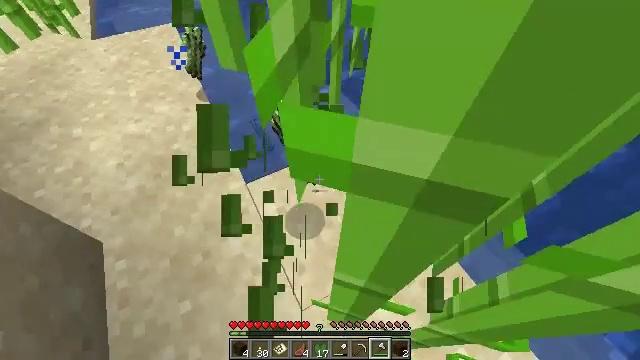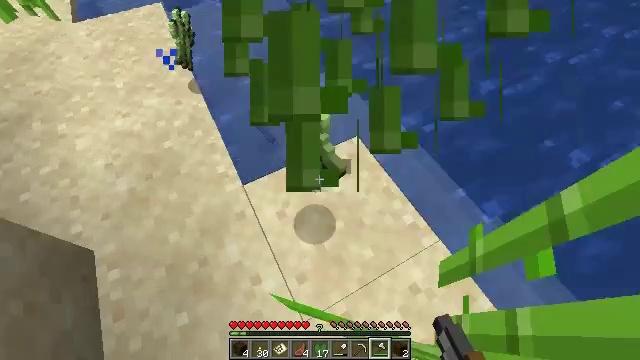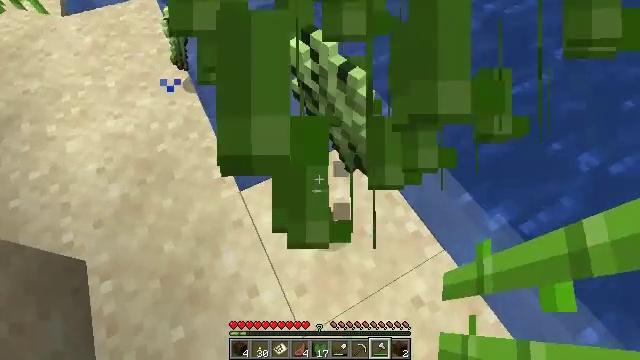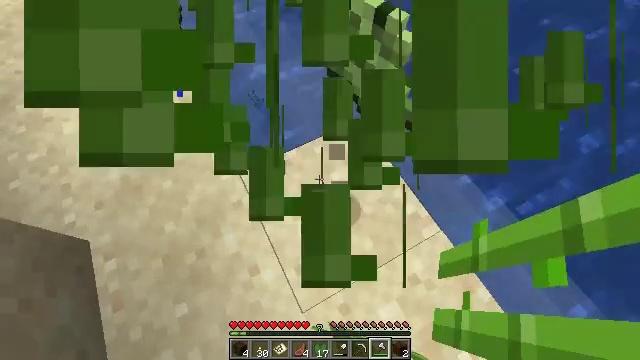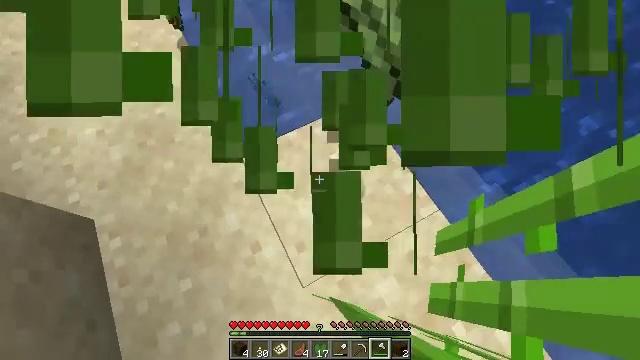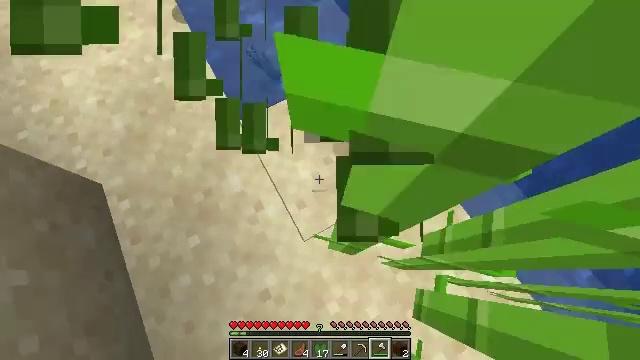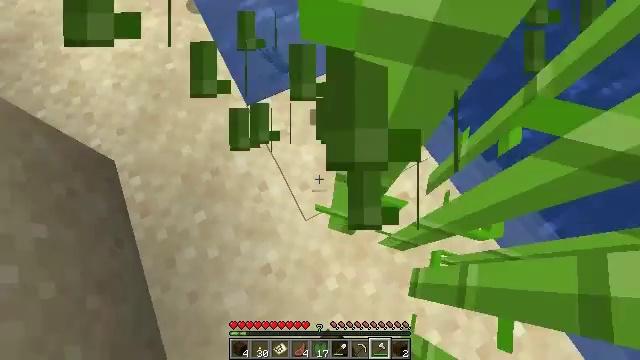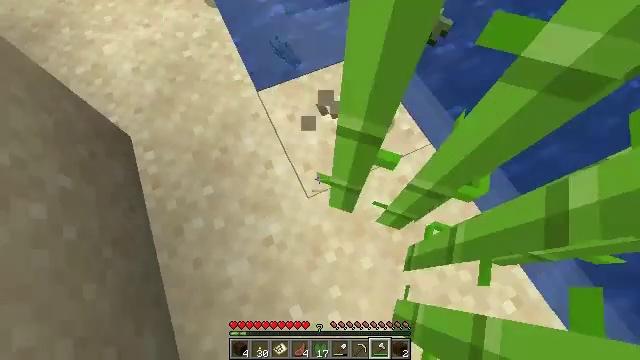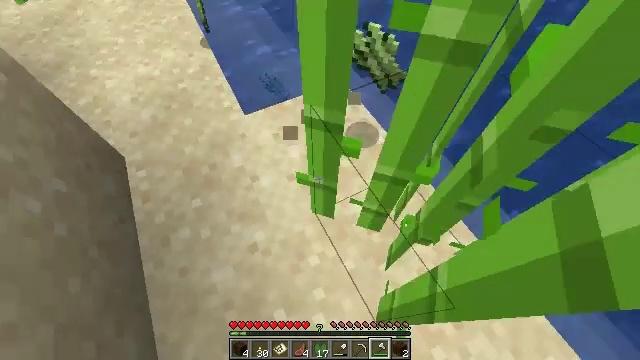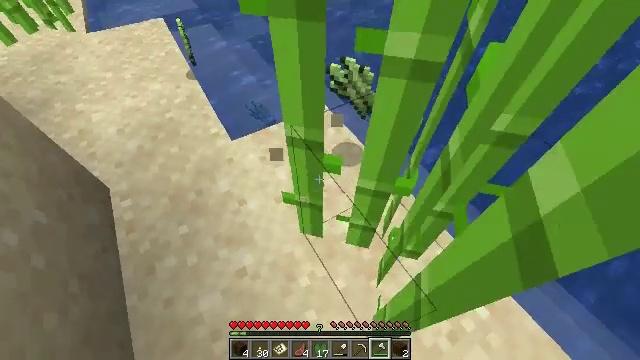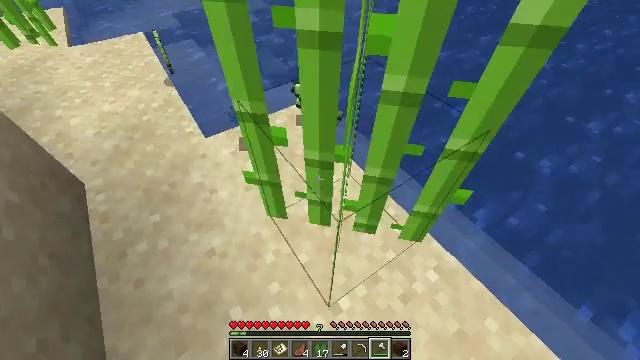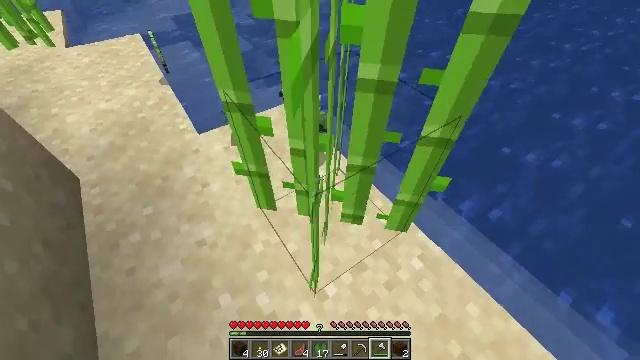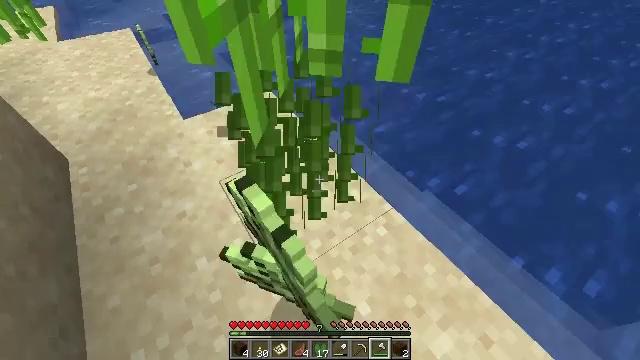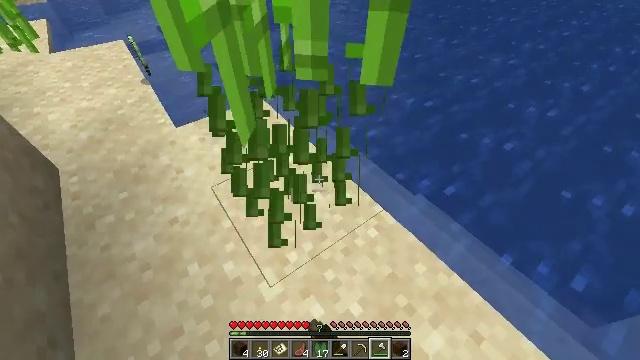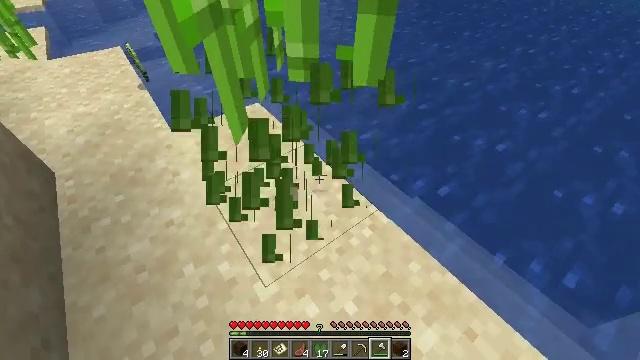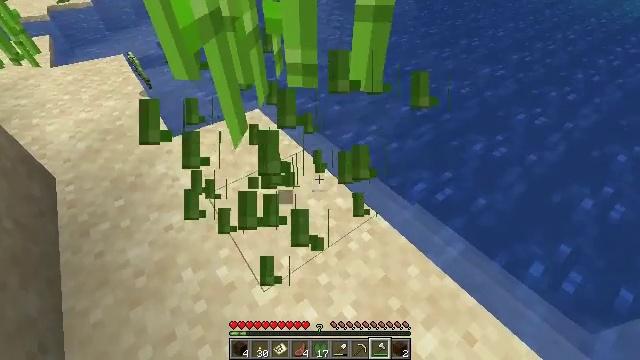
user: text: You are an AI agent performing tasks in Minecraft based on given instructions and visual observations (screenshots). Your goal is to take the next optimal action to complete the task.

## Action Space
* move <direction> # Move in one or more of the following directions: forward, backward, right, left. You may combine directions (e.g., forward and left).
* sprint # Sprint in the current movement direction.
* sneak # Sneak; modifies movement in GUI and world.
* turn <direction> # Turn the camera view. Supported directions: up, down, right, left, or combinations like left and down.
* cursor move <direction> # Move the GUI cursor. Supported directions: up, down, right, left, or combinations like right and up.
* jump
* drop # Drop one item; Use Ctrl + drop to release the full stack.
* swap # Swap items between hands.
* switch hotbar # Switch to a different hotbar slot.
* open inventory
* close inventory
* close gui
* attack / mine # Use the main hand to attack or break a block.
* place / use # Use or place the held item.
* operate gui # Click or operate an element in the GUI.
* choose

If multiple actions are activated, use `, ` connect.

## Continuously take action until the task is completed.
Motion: motion action
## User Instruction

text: Gather sugar cane for crafting.
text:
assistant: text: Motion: turn down, attack / mine
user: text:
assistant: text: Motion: turn down, attack / mine
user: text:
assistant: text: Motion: move back, turn down
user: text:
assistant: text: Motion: move back, turn down
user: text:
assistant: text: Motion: move back, turn right and down, attack / mine
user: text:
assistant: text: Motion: move back, turn left and up, attack / mine
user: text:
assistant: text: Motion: move back, turn left and up, attack / mine
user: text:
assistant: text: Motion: move back and move right, turn right and up
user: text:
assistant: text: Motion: move back and move right, turn right and up
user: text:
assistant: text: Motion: move back and move right, turn right and up
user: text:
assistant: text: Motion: move back and move right
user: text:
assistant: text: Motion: attack / mine
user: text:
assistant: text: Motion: turn right and up, attack / mine
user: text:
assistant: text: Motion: turn up
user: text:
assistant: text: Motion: turn up
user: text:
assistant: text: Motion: no_op
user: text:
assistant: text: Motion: no_op
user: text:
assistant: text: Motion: attack / mine
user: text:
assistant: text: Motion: turn left and up
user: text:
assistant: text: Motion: move forward, turn left and up
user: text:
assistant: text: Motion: move forward, turn left and up
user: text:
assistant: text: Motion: move forward, turn left and up
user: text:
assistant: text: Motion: move forward
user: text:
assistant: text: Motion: move forward
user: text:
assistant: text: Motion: move forward and move right
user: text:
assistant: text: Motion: move forward and move right, turn left
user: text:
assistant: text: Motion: move forward and move right, turn left
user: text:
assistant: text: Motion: move forward and move right, turn left
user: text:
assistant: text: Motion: move forward, turn left
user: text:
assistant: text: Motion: move forward, turn left and up